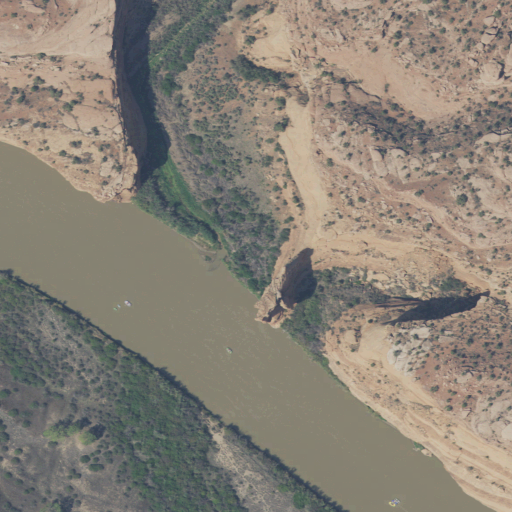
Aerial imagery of valley in Utah named Cottonwood Wash containing shrub, woody wetlands, open water, herbaceous wetlands, evergreen forest, and barren land